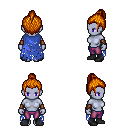
a pixel art fantasy rpg character, female body template, dark elf, purple skin, blue tattered cape, magenta pants, dark blonde short topknot hairstyle, leather bracers, black shoes, four views (front, back, left, right), 2x2 character sprite sheet, small pixel art, hard edges, no anti-aliasing